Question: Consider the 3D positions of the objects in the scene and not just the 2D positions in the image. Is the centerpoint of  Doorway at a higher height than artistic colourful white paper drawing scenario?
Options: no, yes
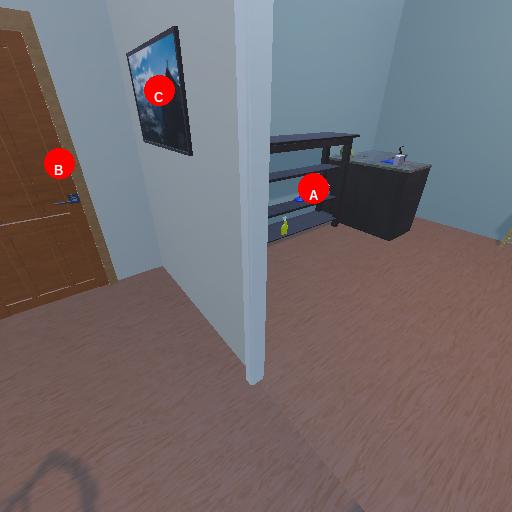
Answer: no